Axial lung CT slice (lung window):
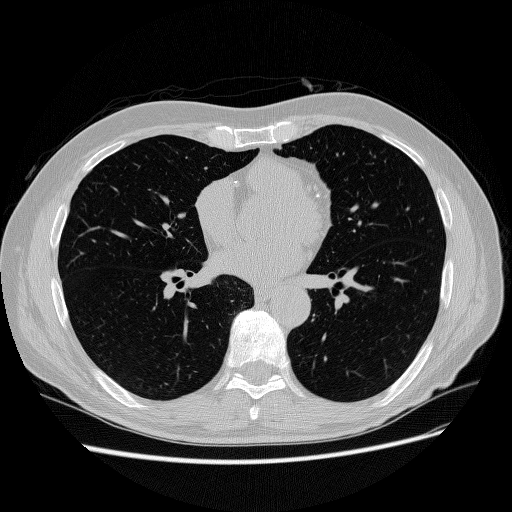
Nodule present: no